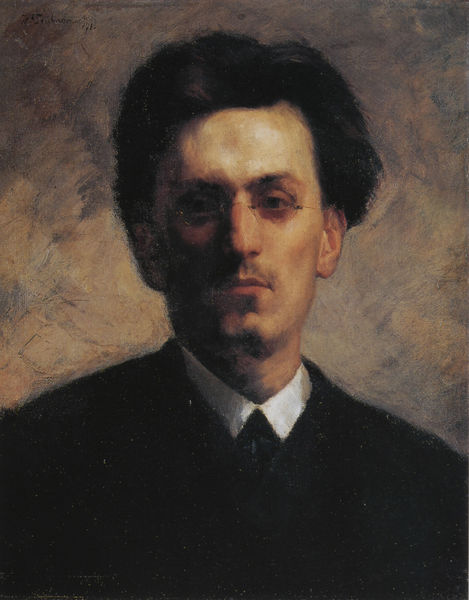
Titel: Carl Schuch (1846 - 1903)
Künstler: Heinrich Wilhelm Trübner
Standort: Linz
Institution: Neue Galerie der Stadt Linz
Schlagwörter: blau, dunkel, gemälde, mann, schatten, weiß, grob, grün, impressionismus, ocker, braun, frisur, grau, haar, hintergrund, licht, marmor, mund, nase, ohr, profil, schwarz, stirn, blick, rot, beige, anzug, bart, hemd, jacke, jung, schnurrbart, augen, gesicht, inkarnat, kragen, bild, bildnis, hals, portrait, porträt, öl, pastos, auge, haare, halbfigur, mantel, realismus, augenbrauen, brustbild, en face, frontal, kinn, ohren, rosa, scheitel, schön, traurig, ruhig, wangen, düster, schnäuzer, duktus, krawatte, ernst, grübchen, schmal, büste, glanz, starr, melancholisch, ölfarbe, augenbraue, hemdkragen, oberkörper, selbstporträt, jacket, hoch, unscharf, schwarze haare, corinth, künstler, brille, selbstbildnis, pinsel, selbstportät, betrachten, art, besorgt, kravatte, augengläser, körperschatten, müller westernhagen 1850, pfarrer, schattiert, schlips, junger mann, hubi, verwischt, doppelkinn, introvertiert, sfumato, russe, oberlippenbart, verschattet, halbschatten, brunett, schwarzhaarig, bartlos, sacko, erfinder, schwarzes haar, wischtechnik, intelektueller, aare, dreitagebart, bartschatten, kragenm, dunkler anzug, trotzki, nuancenhaft